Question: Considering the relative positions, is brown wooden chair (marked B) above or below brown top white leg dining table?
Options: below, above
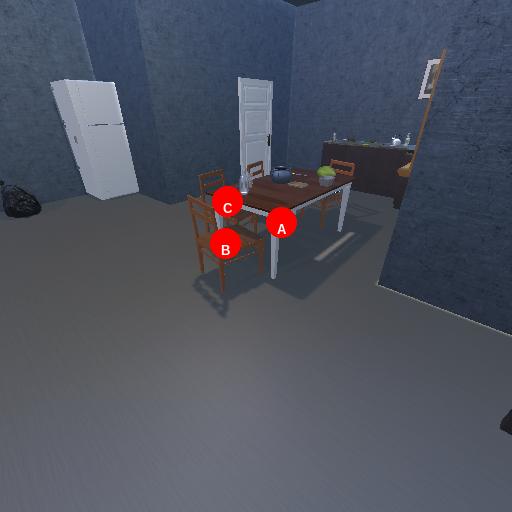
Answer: below